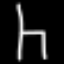
Label: chair